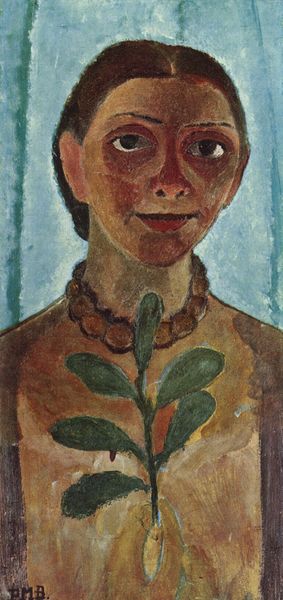
Titel: Die Malerin mit Kamelienzweig
Künstler: Paula Modersohn-Becker
Standort: Essen (Ruhr)
Institution: Museum Folkwang
Schlagwörter: blau, blätter, hand, himmel, kopf, nackt, schatten, aquarell, grün, mädchen, ausschnitt, blume, braun, brust, fenster, frau, frisur, haar, hintergrund, kleid, licht, mund, nase, ohr, orange, schmuck, schwarz, türkis, blick, dame, rot, beige, expressionismus, flächig, hochformat, malerei, muster, ornament, jung, augen, gesicht, inkarnat, spitze, trauer, ärmel, bildnis, hals, portrait, porträt, signatur, vorhang, öl, haare, blatt, pflanze, brustbild, en face, frontal, lippe, lippen, mittelscheitel, ohren, perlen, scheitel, zart, hellblau, lächeln, dutt, liebe, halsband, kette, formen, ausdruck, tapete, detail, ornamente, malerin, rüschen, augenbraue, selbstporträt, ring, halskette, exotisch, freude, gauguin, oben, schwarze haare, zweig, dali, form, schlicht, hässlich, augenringe, geschenk, künstlerin, lorbeer, grinsen, scheite, selbstportrait, efeu, blickrichtung, gaugin, picasso, hoffnung, symbolik, gattin, direkt, planze, anmutig, fau, blöd, lau, dumm, nolde, expressionismu, dof, doof, ölzweig, modersohn, augen blick, moderssohn, lätter, dummheit, modersohn becker, ette, becker, paula, frida kahlo, moderson becker, nachdneklich, schwarze augen, paula modersohn-becker, ortrait, chlter, ehrlich, fitschi, moderson, mohderson becker, runnde formen, schulterfreis, selbstpörtrait, pmb, mongo, moderssohn-becker, paula moderssohn-becker